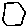
Label: hexagon